Question: We have an auditing system which logs all the changes that occur in all the system tables. Basically, this is how the AuditLog table looks like:

Currently I am creating a couple of sql views to query different kind information. Everything is ok except for one point. If you take a look at the image again, you will see I have a SubscriptionMetadata table which is a key-value pairs table with 2 fields (MetaName and MetaValue). What the immage shows is that the subscription has a new watermark which value is 'Licensed copy: Fullname, Company, V...'.
What I need is transform, in my view, these two rows in just one with the following form:
'''
41 - Insert - SubscriptionMetadata - 2012-10-19 - 53DA4XXXXXX - Watermark - Licensed copy: Fullname, Company, V...
'''
I really cannot imagine how I can do it or search for it neither.
There is another problem (I think), these rows comes always in that order: MetaName first and then MetaValue. That's the only way to know they are related.
Could you help me, please?
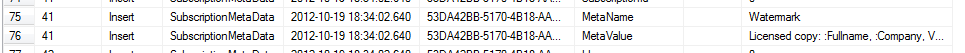
Answer: While I cannot see your full table structure you can transform the data the following way. Both of these solutions will place the data in separate columns:
'''
;with data(id, [action], [type], [date], [col], metatype, value) as
(
select 41, 'Insert', 'SubscriptionMetaData', '2012-10-19', '53DA4XXX','Metaname', 'Watermark'
union all
select 41, 'Insert', 'SubscriptionMetaData', '2012-10-19', '53DA4XXX','MetaValue', 'Licensed copy: Fullname, Company'
)
select id, action, type, date, col,
MAX(case when metatype = 'Metaname' then value end) Name,
MAX(case when metatype = 'MetaValue' then value end) Value
from data
group by id, action, type, date, col
'''
See <URL>
Or you can use a 'PIVOT' on the data to get the same result:
'''
;with data(id, [action], [type], [date], [col], metatype, value) as
(
select 41, 'Insert', 'SubscriptionMetaData', '2012-10-19', '53DA4XXX','Metaname', 'Watermark'
union all
select 41, 'Insert', 'SubscriptionMetaData', '2012-10-19', '53DA4XXX','MetaValue', 'Licensed copy: Fullname, Company'
)
select *
from
(
select id, [action], [type], [date], [col], metatype, value
from data
) src
pivot
(
max(value)
for metatype in (Metaname, MetaValue)
) piv
'''
See <URL>
Both produce the same result:
'''
| ID | ACTION | TYPE | DATE | COL | NAME | VALUE |
-------------------------------------------------------------------------------------------------------------
| 41 | Insert | SubscriptionMetaData | 2012-10-19 | 53DA4XXX | Watermark | Licensed copy: Fullname, Company |
'''